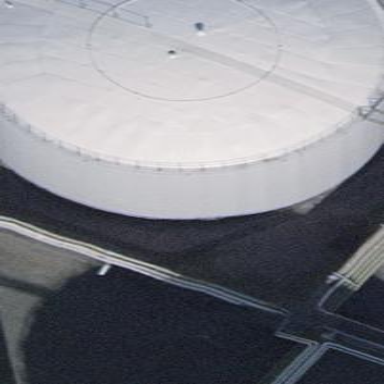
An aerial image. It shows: Building with storage tank.